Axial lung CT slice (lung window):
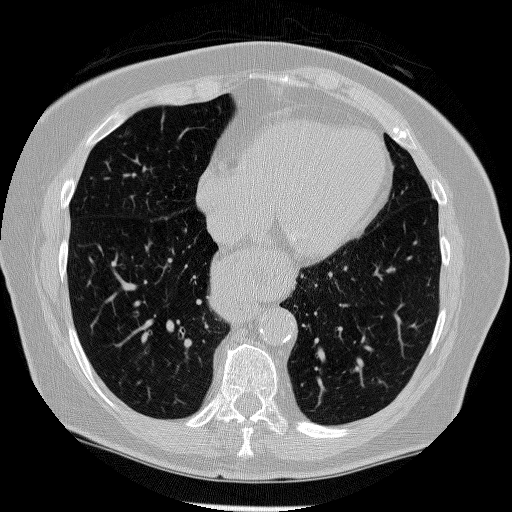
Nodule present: yes
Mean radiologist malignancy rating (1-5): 4.333